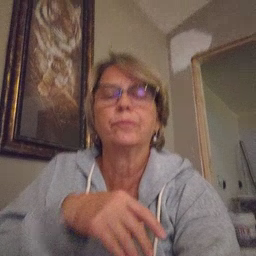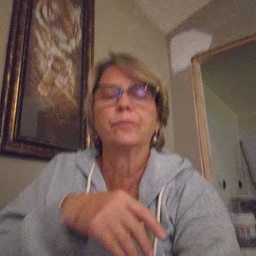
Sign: there